Here is the envelope spectrum of one vibration snapshot from a rolling-element bearing, with each characteristic fault-frequency family marked on the frequency axis. Diagnose the bearing from this image, choosing from: normal, inner_race, outer_race, ball.
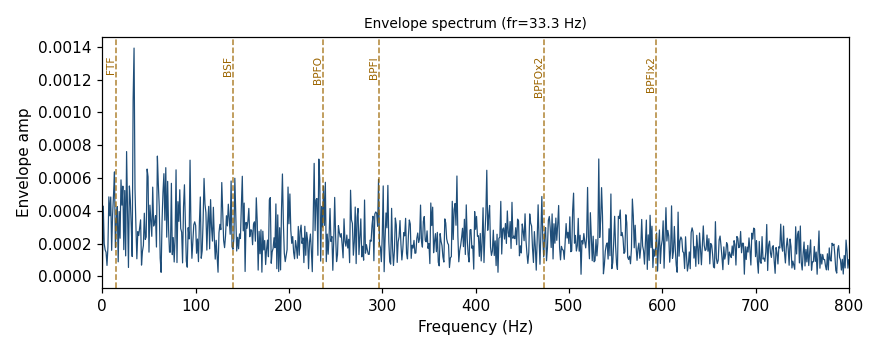
Answer: normal